【题型】解答题　【知识点】解析几何　【难度】easy
已知椭圆$C:\frac{x^2}{a^2}+y^2=1(a>0)$的焦距为$4\sqrt{2}$，点$A(2,0)$。

(1) 求椭圆$C$的标准方程；

(2) 设$P$是椭圆$C$上任一点，求$|PA|$的最大值与最小值。
【解答】
\textbf{【答案】}
(1) $\frac{x^2}{9}+y^2=1$
(2) 最大值是$5$，最小值是$\frac{\sqrt{2}}{2}$

\vspace{1em}
\textbf{【分析】}
(1) 根据椭圆的焦距可得出关于$a$的等式，解之可得出椭圆的标准方程；

(2) 设点$P(x,y)$，则$-3\le x\le 3$，且$y^2=1-\frac{x^2}{9}$，利用两点间的距离公式结合二次函数的基本性质可求得$|PA|$的最大值和最小值。

\vspace{1em}
\textbf{【详解】}
(1) 由题意可知，椭圆的焦距为$2c=2\sqrt{a^2-1}=4\sqrt{2}$，解得$a=3$，
因此，椭圆$C$的标准方程为$\frac{x^2}{9}+y^2=1$。

---

(2) 设点$P(x,y)$，则$-3\le x\le 3$，且$y^2=1-\frac{x^2}{9}$，

所以，$|PA|=\sqrt{(x-2)^2+y^2}=\sqrt{x^2-4x+4+1-\frac{x^2}{9}}=\sqrt{\frac{8x^2}{9}-4x+5}$，

因为二次函数$f(x)=\frac{8x^2}{9}-4x+5$的图象开口向上，对称轴为直线$x=\frac{9}{4}$，

所以，函数$f(x)$在区间$\left[-3,\frac{9}{4}\right]$上单调递减，在$\left[\frac{9}{4},3\right]$上单调递增，

所以，$f(x)_{\min}=f\left(\frac{9}{4}\right)=\frac{1}{2}$，

又因为$f(3)=8-12+5=1$，$f(-3)=8+12+5=25$，则$f(x)_{\max}=f(-3)=25$，

所以，$|PA|=\sqrt{\frac{8x^2}{9}-4x+5}\in\left[\frac{\sqrt{2}}{2},5\right]$。

所以，$|PA|$的最小值为$\frac{\sqrt{2}}{2}$，最大值为$5$。
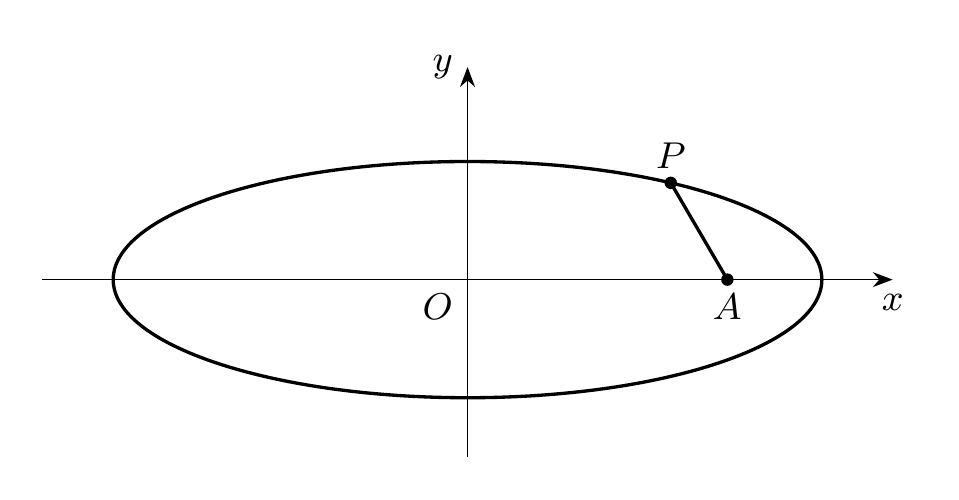